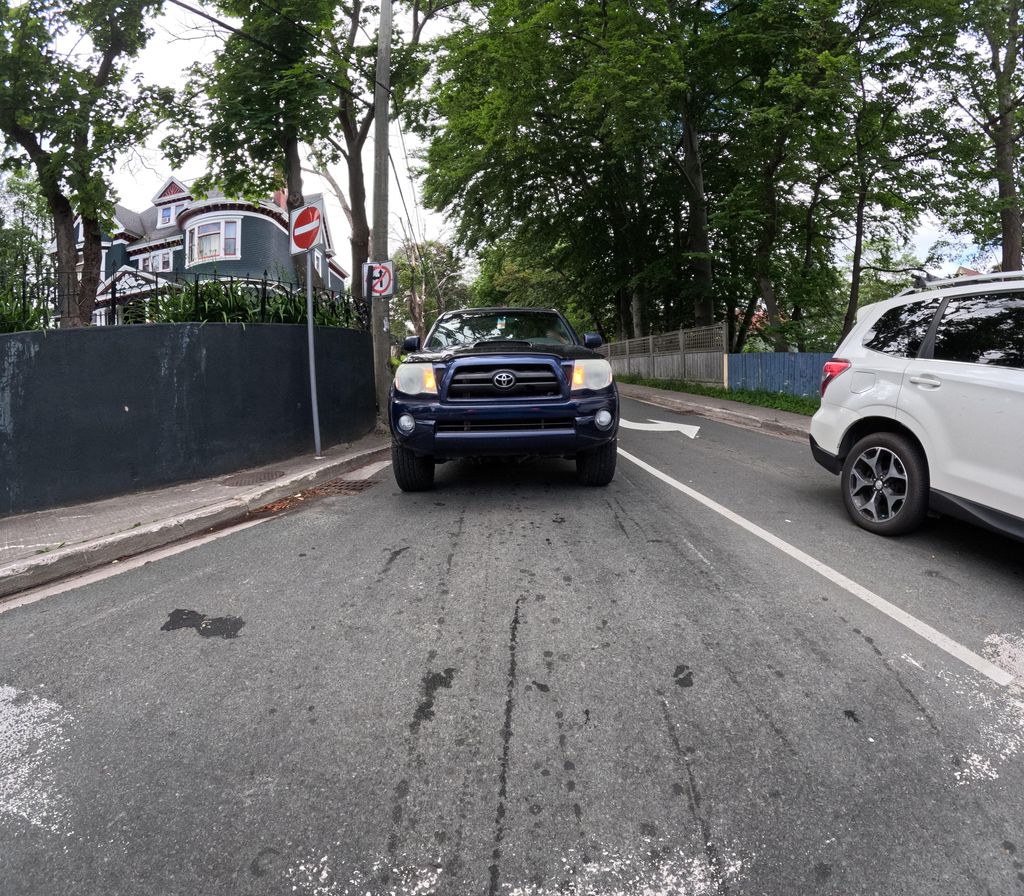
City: st_johns